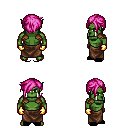
a pixel art fantasy rpg character, male body template, orc, green skin, leather shoulder armor, robe skirt, pink pixie cut hairstyle, gold gloves, black slippers, four views (front, back, left, right), 2x2 character sprite sheet, small pixel art, hard edges, no anti-aliasing